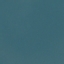
Land use / land cover class: SeaLake